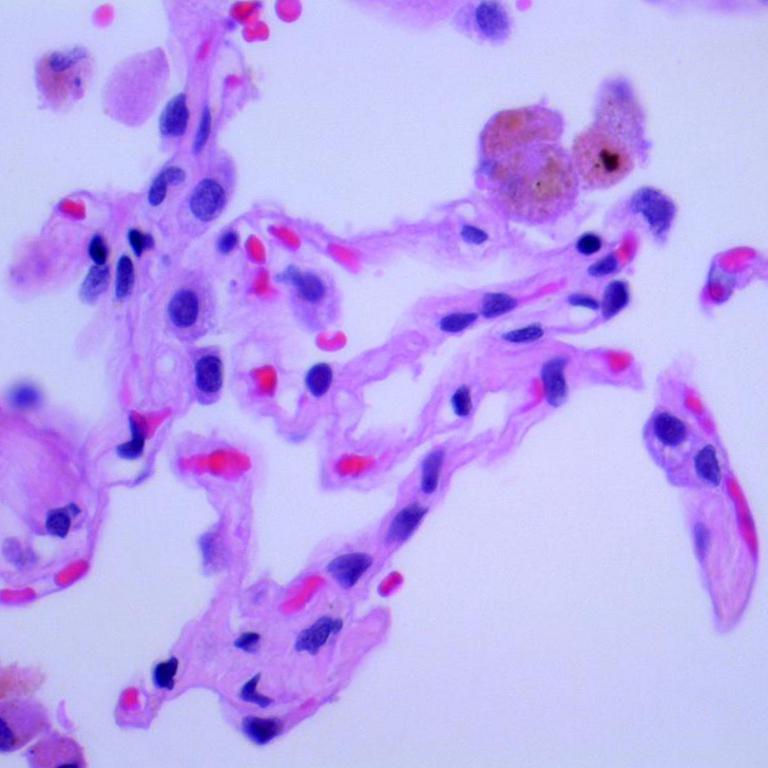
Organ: lung
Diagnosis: benign